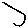
Label: hexagon